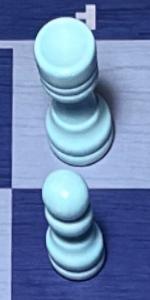
Label: Pawn_White